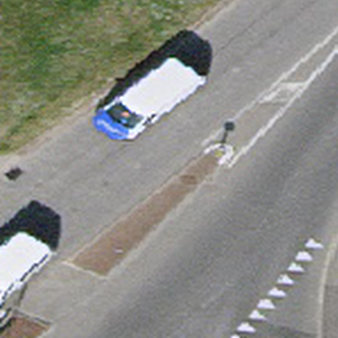
Label: other